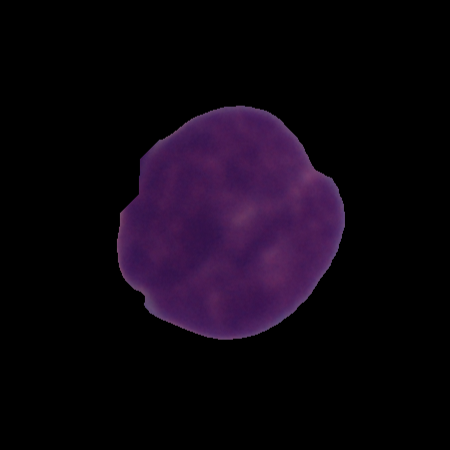
Label: cancer